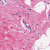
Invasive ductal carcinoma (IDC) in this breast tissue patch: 0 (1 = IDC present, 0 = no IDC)